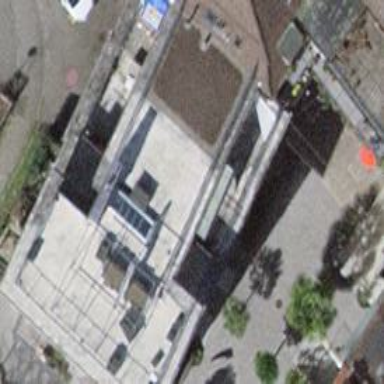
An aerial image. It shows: Building with flat roof.